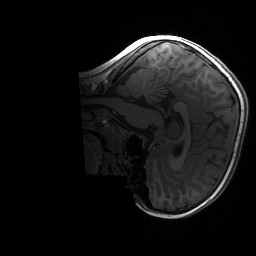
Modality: T1w
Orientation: sagittal
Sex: female
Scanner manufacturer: siemens
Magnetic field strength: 3 T
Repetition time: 1.9 s
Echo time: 0.00243 s